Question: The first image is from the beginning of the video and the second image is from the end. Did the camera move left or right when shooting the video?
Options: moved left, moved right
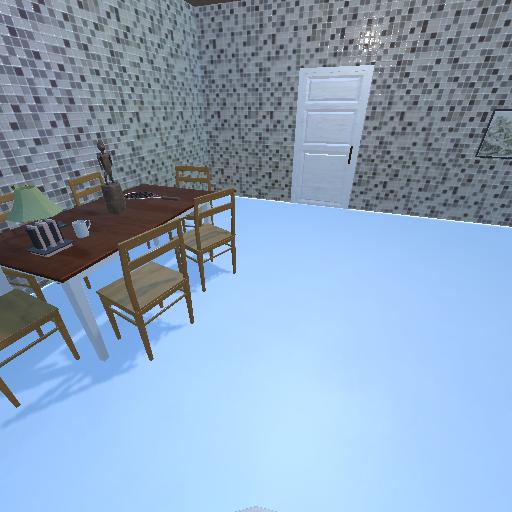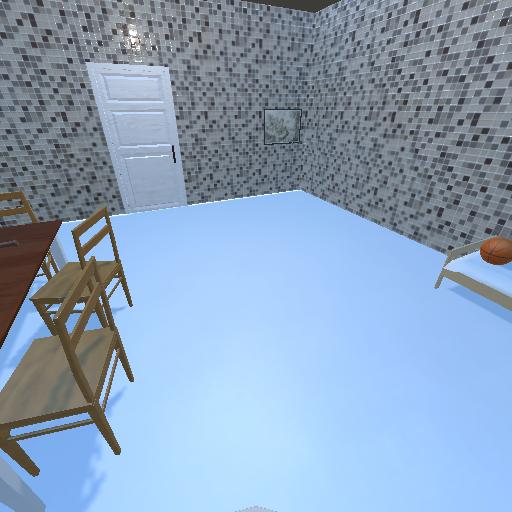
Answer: moved left